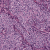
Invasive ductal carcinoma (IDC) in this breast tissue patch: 1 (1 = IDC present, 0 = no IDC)